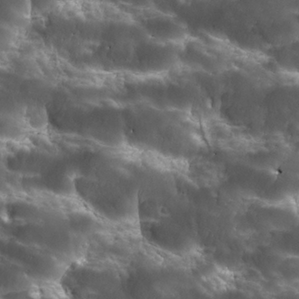
Label: non_frost